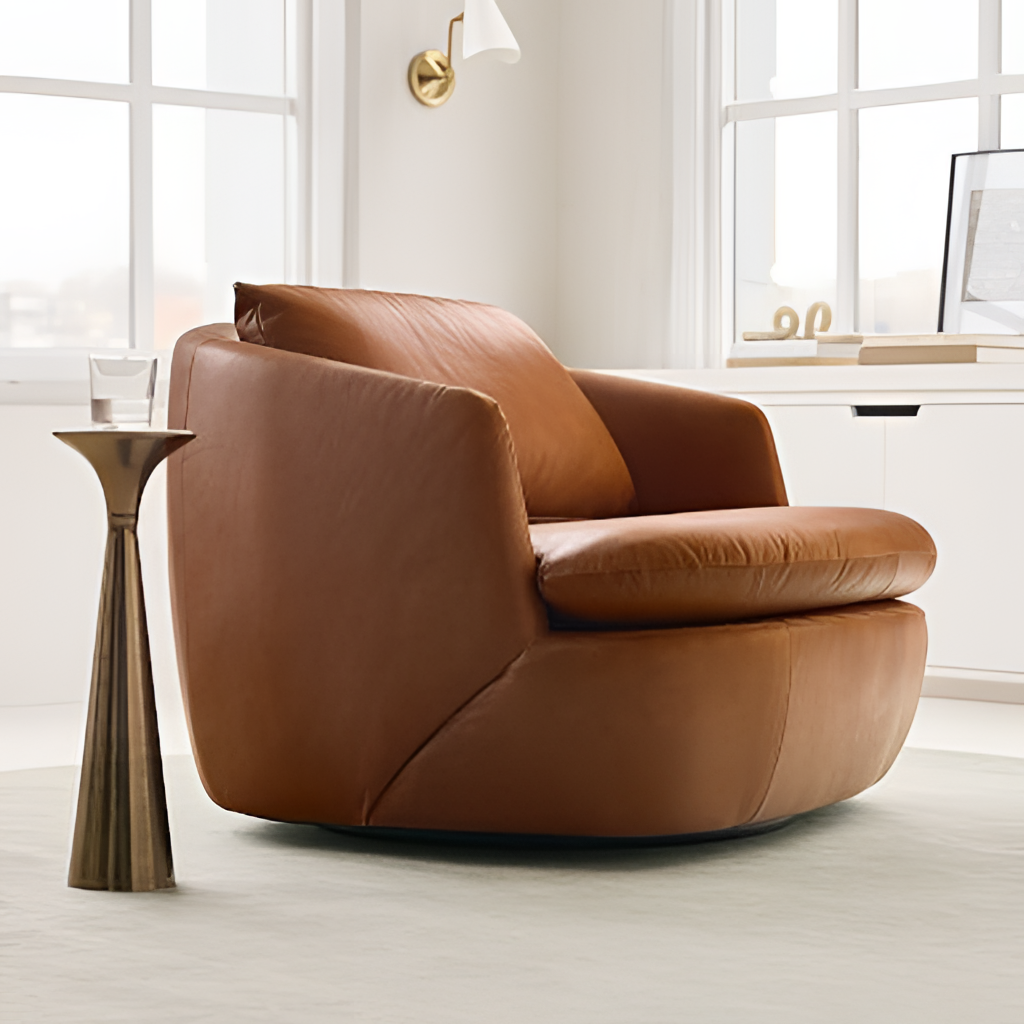
leather armchair, living room, contemporary, paint wallpaper, with solid pattern, beige carpet flooring, with plain pattern